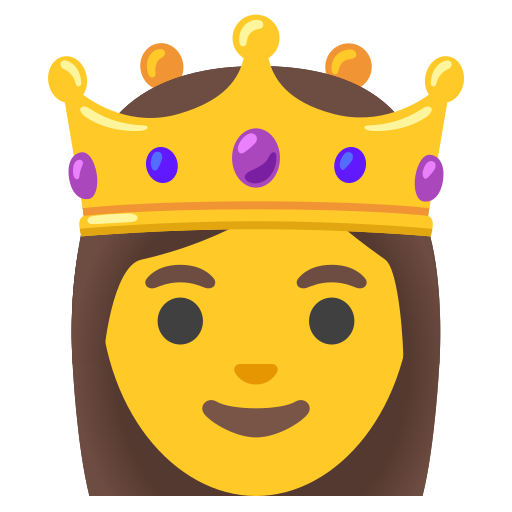
Emoji: 👸